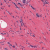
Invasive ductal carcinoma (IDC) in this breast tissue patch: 0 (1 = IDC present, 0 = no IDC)